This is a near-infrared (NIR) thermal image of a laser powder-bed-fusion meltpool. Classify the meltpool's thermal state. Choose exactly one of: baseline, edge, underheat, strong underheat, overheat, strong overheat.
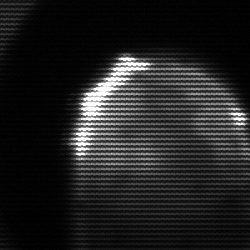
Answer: edge